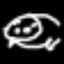
Label: frog